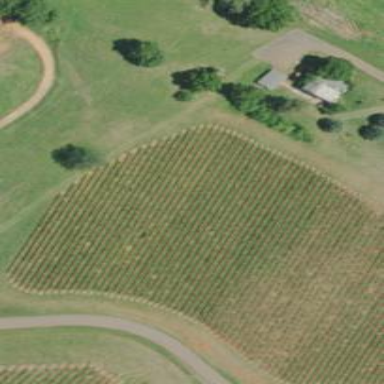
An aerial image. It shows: Vineyard with grape crops.